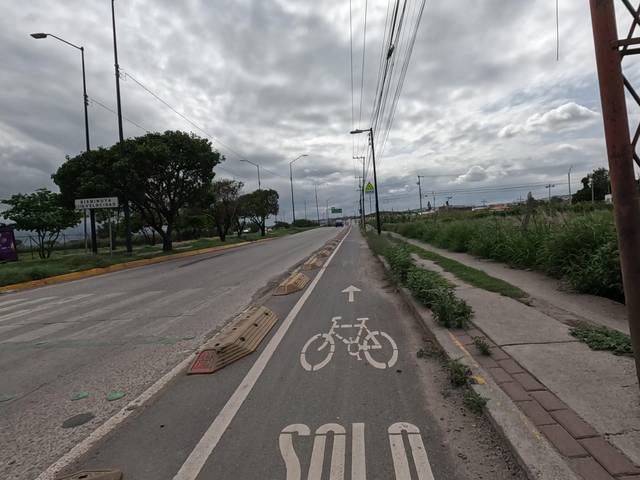
Region: Mexico
Coordinates: 21.096, -101.699